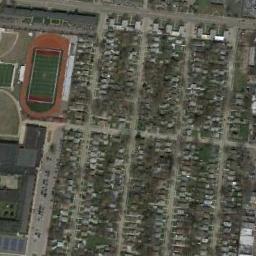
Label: ground_track_field